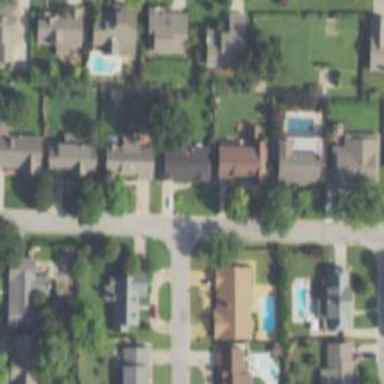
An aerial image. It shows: Residential road.